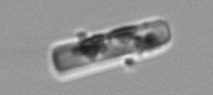
Label: Guinardia_delicatula